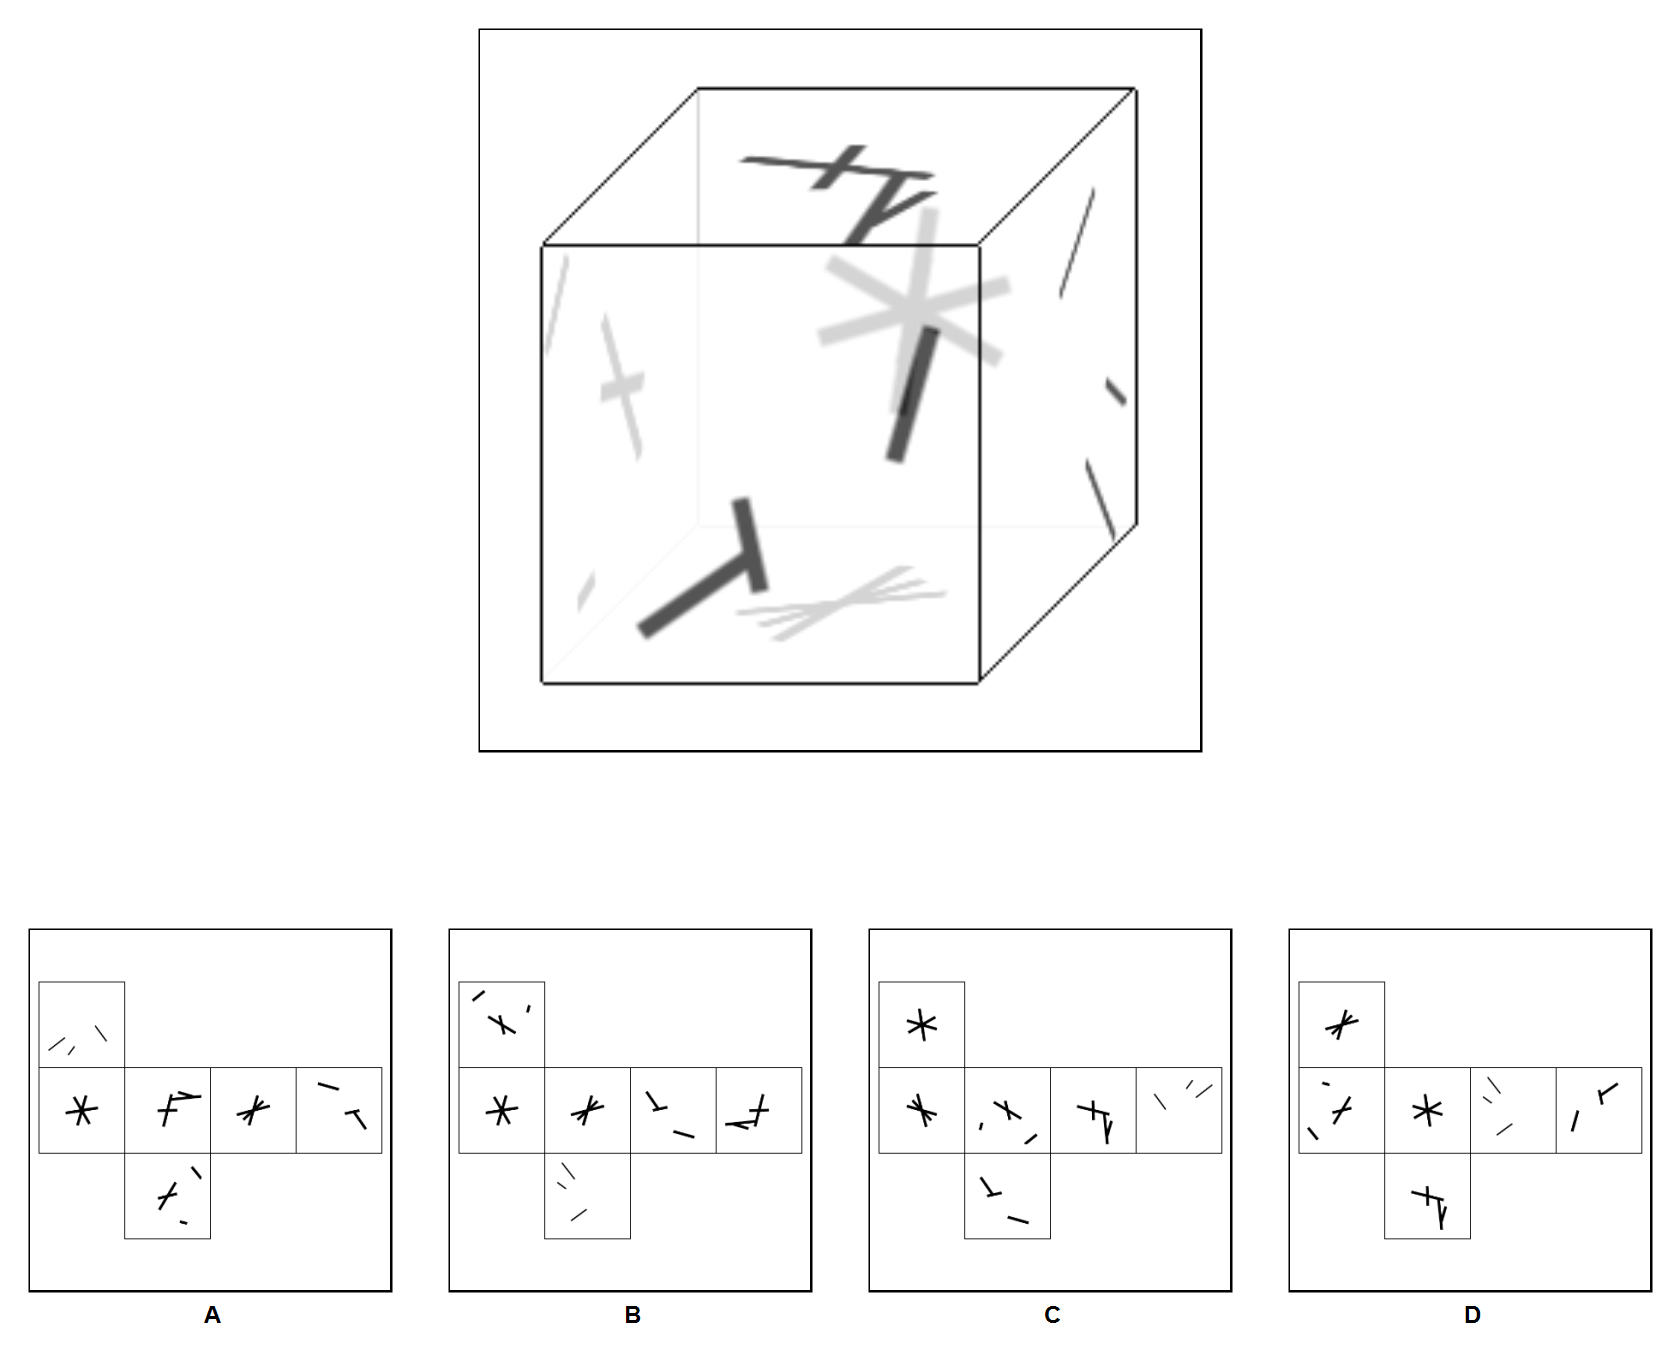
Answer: A